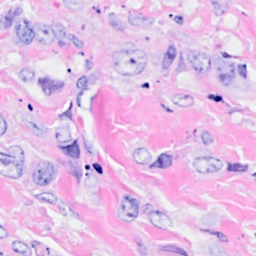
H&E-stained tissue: Breast